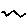
Label: zigzag